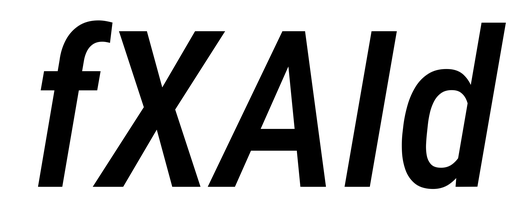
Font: Roboto-Italic_Condensed_Medium_Italic